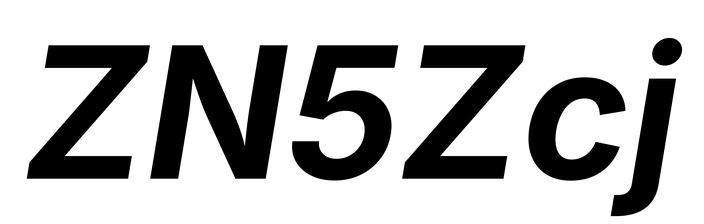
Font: Inter-Italic_Bold_Italic